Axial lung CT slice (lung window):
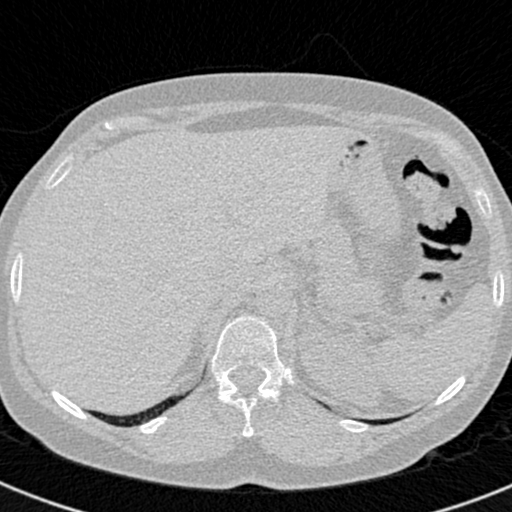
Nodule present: no